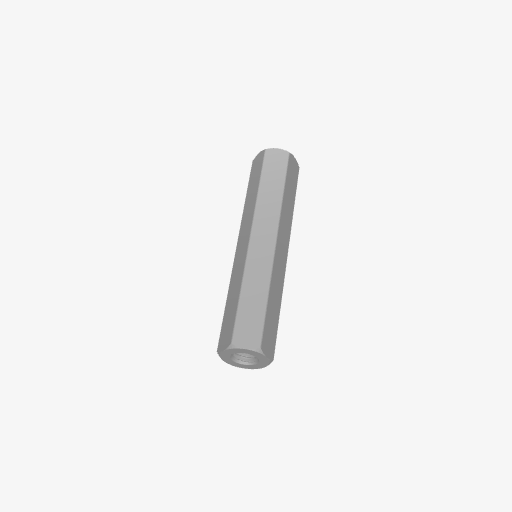
Part: Standoff8RID36